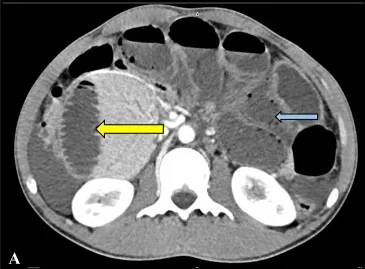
Right paraduodenal hernia. Axial sections of the CECT abdomen (A, B) show a cluster of dilated distal duodenal and proximal jejunal loops on the right side of the abdomen (yellow arrows).
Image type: radiology (ct)